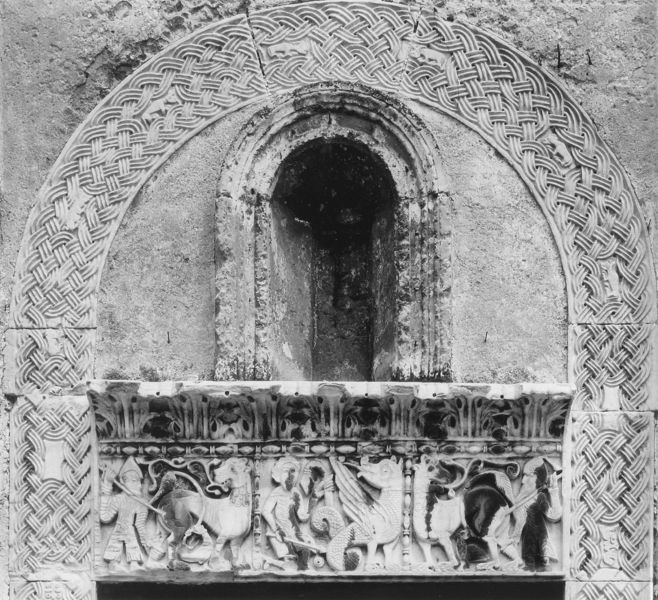
Titel: Südportal, S. Benedetto
Standort: Brindisi, S. Benedetto (EU - I - Apulien)
Schlagwörter: flügel, mann, schatten, weiß, fenster, licht, schwarz, gebäude, hund, hunde, tier, tiere, muster, ornament, architektur, band, brüstung, gotik, brunnen, pferde, relief, bogen, fassade, zöpfe, mauer, rundbogen, lanze, detail, ornamente, podest, foto, fotografie, flechten, nische, mauerwerk, schwarzweiß, soldat, helm, architrav, fries, sims, löwen, geflochten, romanik, löwe, speer, niesche, reproduktion, sten, drachen, drache, pfalnzen, ädikula, jagdszene, romanisch, fensteröffnung, gewände, reliefiert, flecht, lama, mauren, flechtmuster, schmuckband, assyrer, ornament rundbogen, drundbogen, zöpge, mesopotamen, flechtfries